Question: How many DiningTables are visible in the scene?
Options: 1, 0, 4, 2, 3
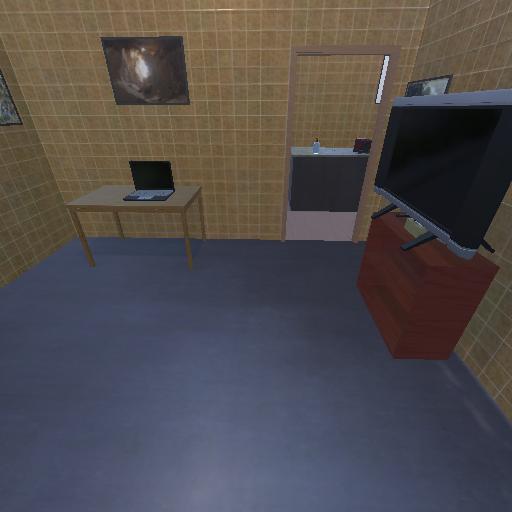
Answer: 1